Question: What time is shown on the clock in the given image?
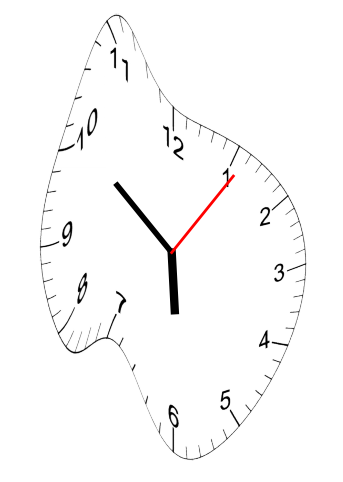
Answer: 05:51:06